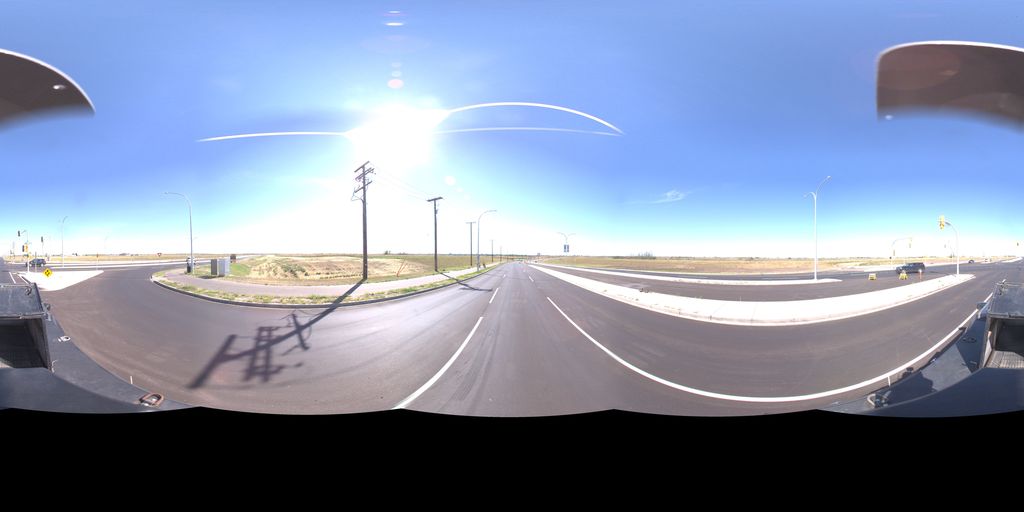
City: saskatoon